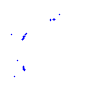
Particle: proton